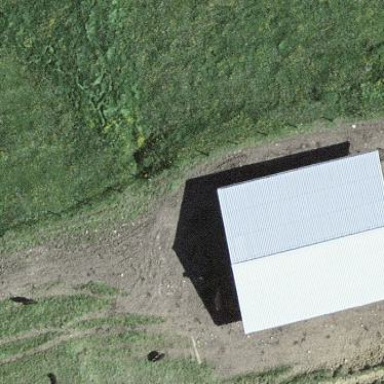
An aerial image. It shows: Cabin.